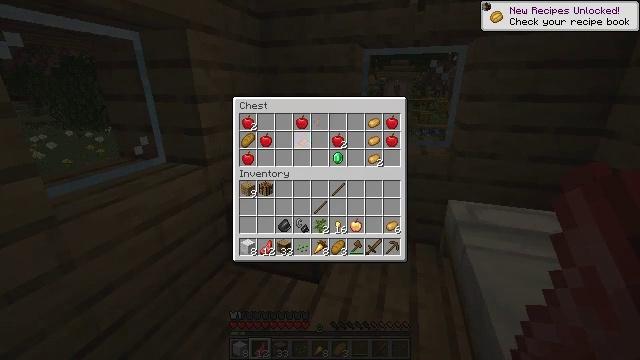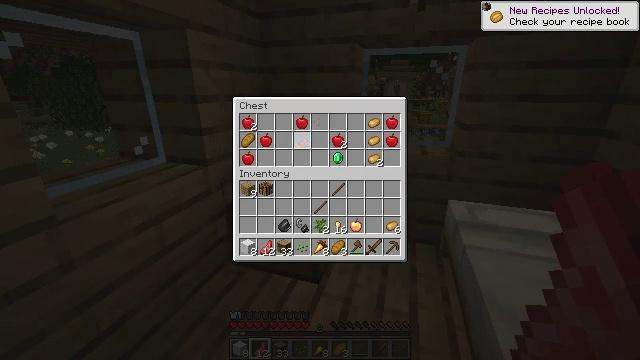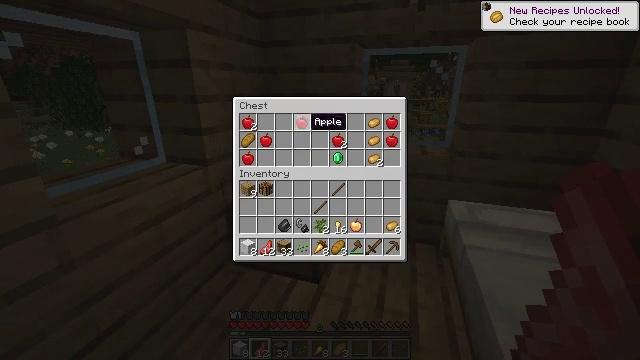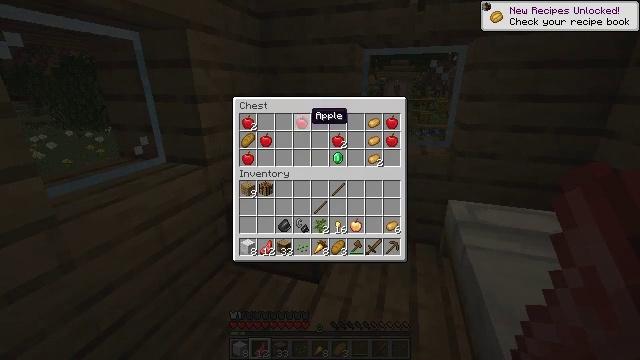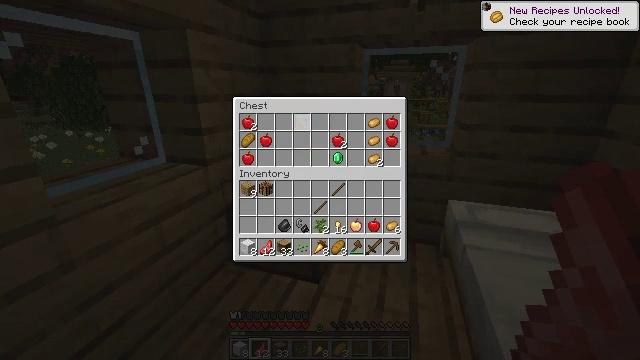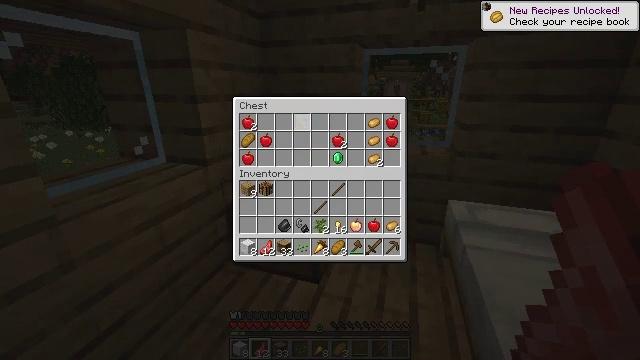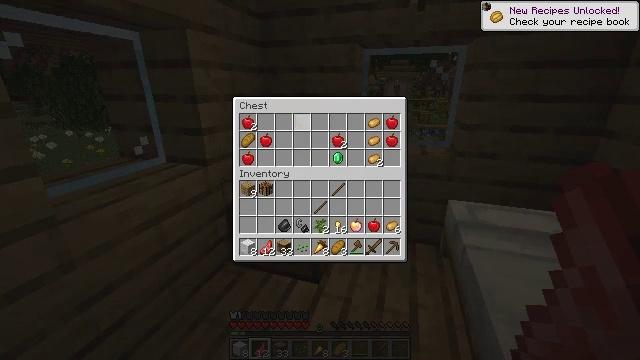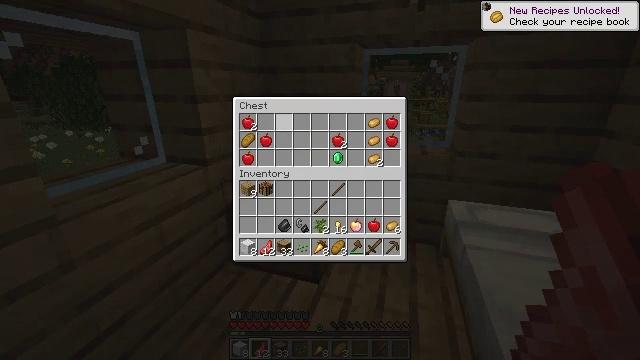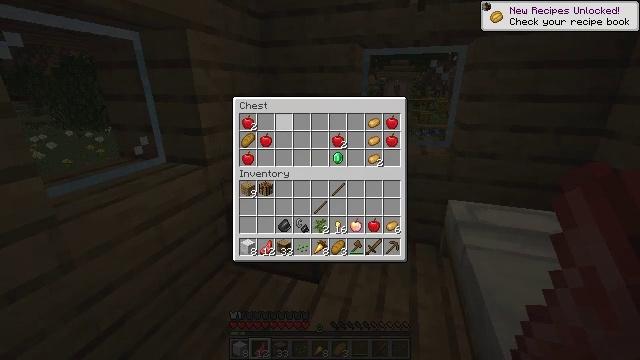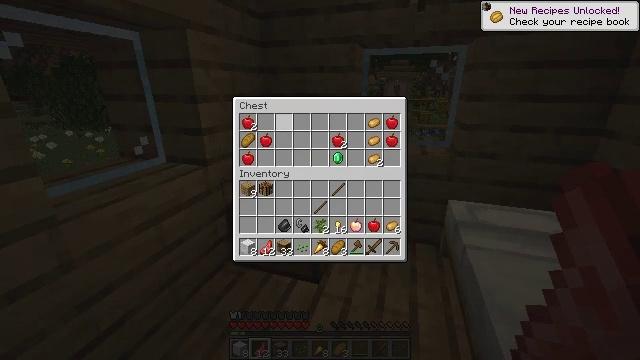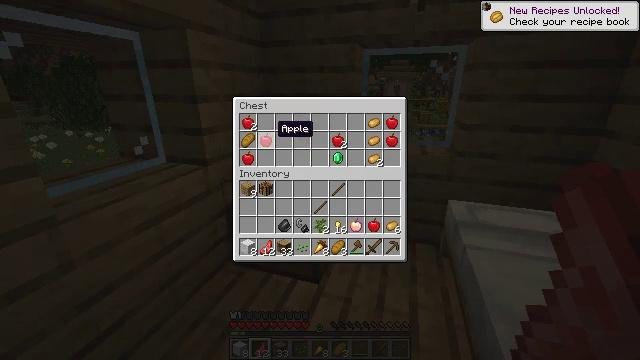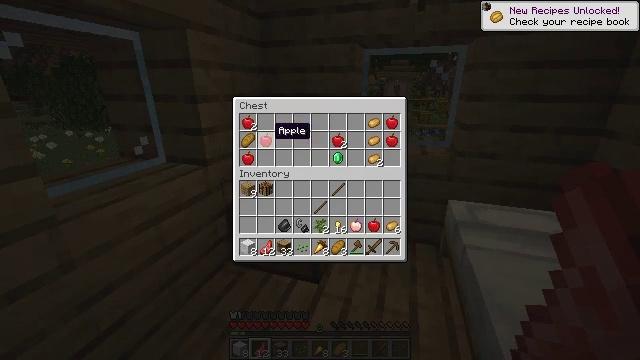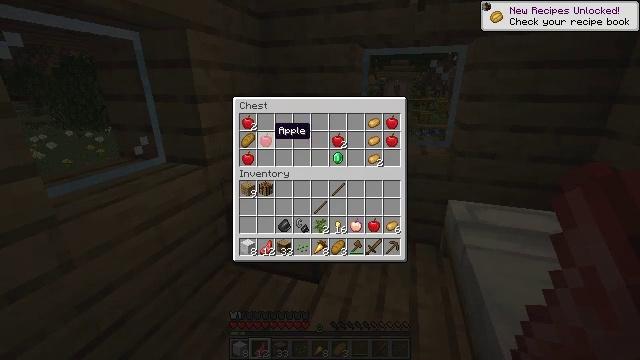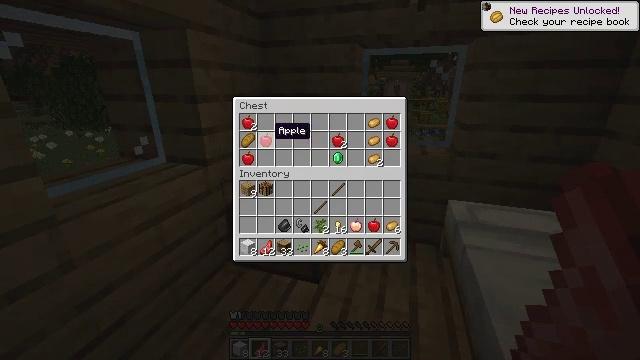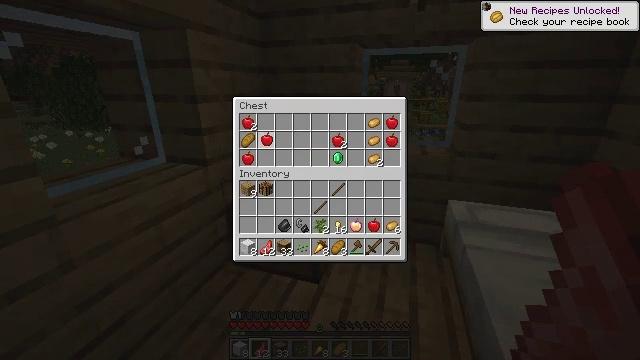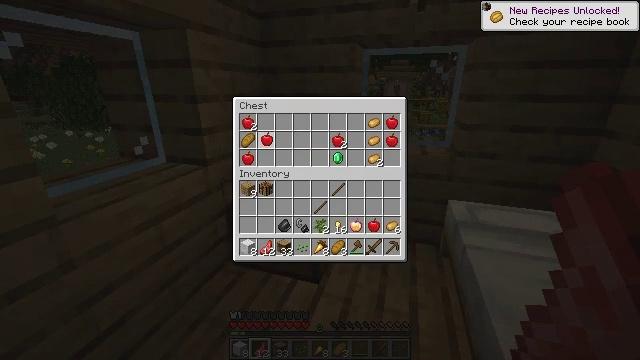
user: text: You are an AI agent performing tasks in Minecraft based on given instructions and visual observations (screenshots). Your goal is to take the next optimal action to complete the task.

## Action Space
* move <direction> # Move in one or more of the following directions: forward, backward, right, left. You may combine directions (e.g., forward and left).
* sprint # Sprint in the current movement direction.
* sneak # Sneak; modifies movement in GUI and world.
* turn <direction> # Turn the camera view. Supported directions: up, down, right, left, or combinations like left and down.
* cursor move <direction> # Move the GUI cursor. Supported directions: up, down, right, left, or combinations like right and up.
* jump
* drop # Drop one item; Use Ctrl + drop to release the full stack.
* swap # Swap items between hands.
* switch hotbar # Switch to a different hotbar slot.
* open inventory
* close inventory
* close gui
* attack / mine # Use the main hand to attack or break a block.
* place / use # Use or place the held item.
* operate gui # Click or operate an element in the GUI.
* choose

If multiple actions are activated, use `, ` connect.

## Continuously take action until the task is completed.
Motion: motion action
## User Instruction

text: Recover the brewing stand by mining it.
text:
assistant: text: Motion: sneak, operate gui
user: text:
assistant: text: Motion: sneak, cursor move up, operate gui
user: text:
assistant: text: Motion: sneak
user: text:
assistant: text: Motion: sneak, operate gui
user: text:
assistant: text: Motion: sneak, operate gui
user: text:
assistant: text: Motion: sneak, operate gui
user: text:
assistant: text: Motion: sneak, cursor move left
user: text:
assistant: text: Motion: sneak
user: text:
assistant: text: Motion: sneak
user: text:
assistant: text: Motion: sneak, cursor move left
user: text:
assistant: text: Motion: sneak
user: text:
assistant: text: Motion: no_op
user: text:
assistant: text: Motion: no_op
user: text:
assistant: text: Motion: operate gui
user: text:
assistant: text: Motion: operate gui
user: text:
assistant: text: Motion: no_op
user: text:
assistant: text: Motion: no_op
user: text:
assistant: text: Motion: no_op
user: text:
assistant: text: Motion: no_op
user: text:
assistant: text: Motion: no_op
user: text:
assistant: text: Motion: operate gui
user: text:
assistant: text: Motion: operate gui
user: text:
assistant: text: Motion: no_op
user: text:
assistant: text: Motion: no_op
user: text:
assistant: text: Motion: no_op
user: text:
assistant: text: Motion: sneak
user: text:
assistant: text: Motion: sneak
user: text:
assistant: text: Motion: sneak
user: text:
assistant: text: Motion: sneak, operate gui
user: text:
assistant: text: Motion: sneak, cursor move up, operate gui